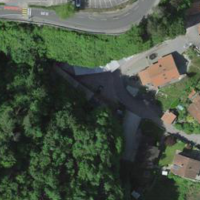
EUNIS habitat code: 55
Species observed at this site:
Symphoricarpos albus